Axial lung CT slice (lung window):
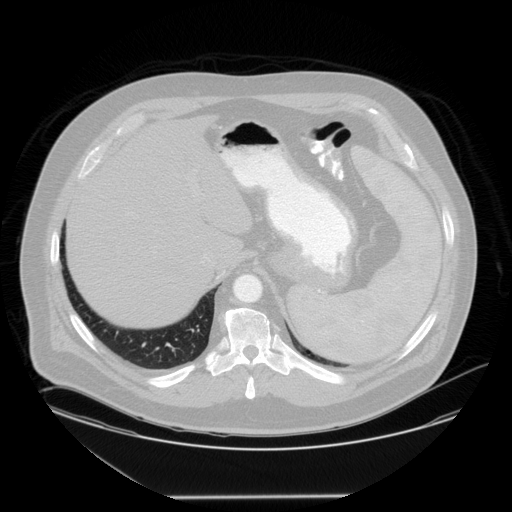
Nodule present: no